Chest X-ray. View position: PA
Patient age: 48
Patient sex: M
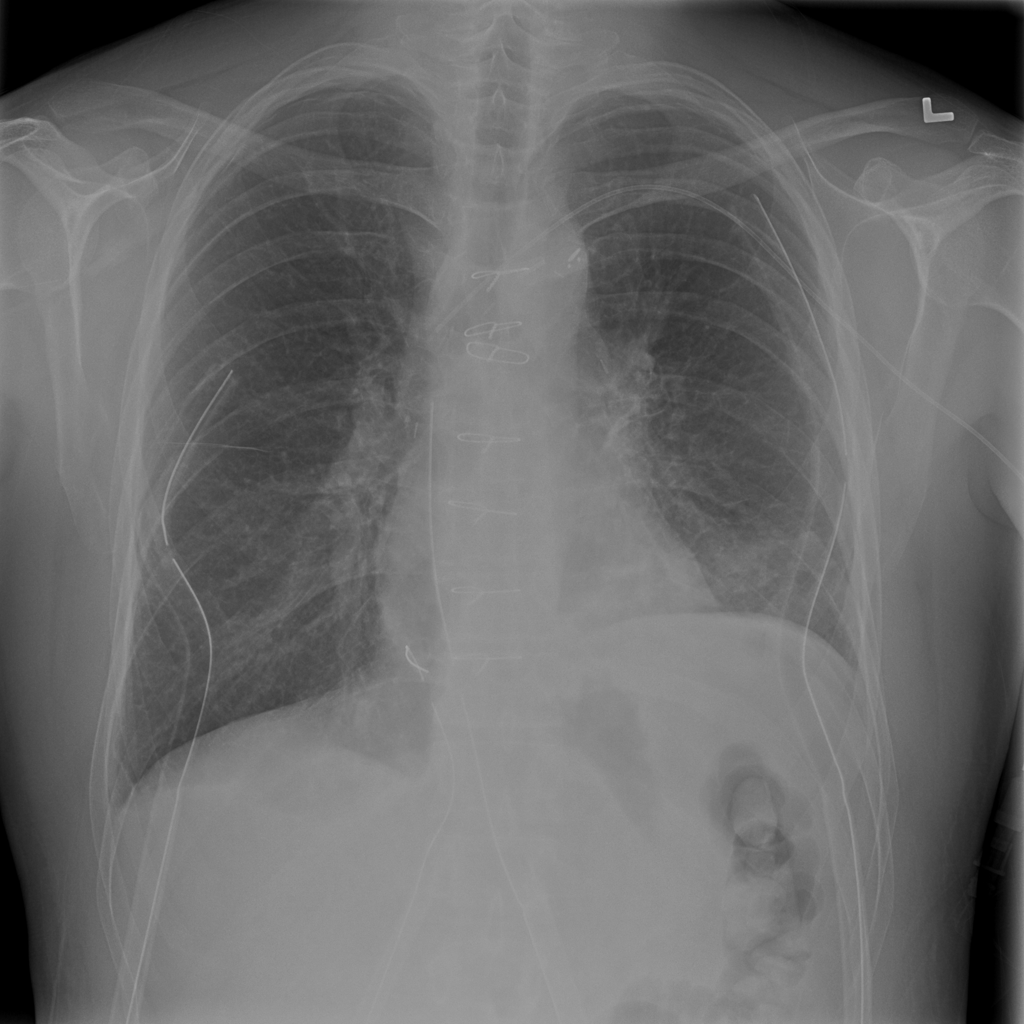
Finding: Pneumothorax